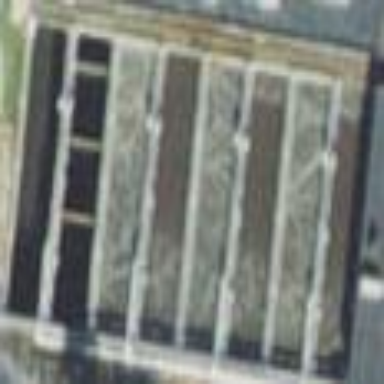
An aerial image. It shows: Wastewater reservoir in natural water setting.